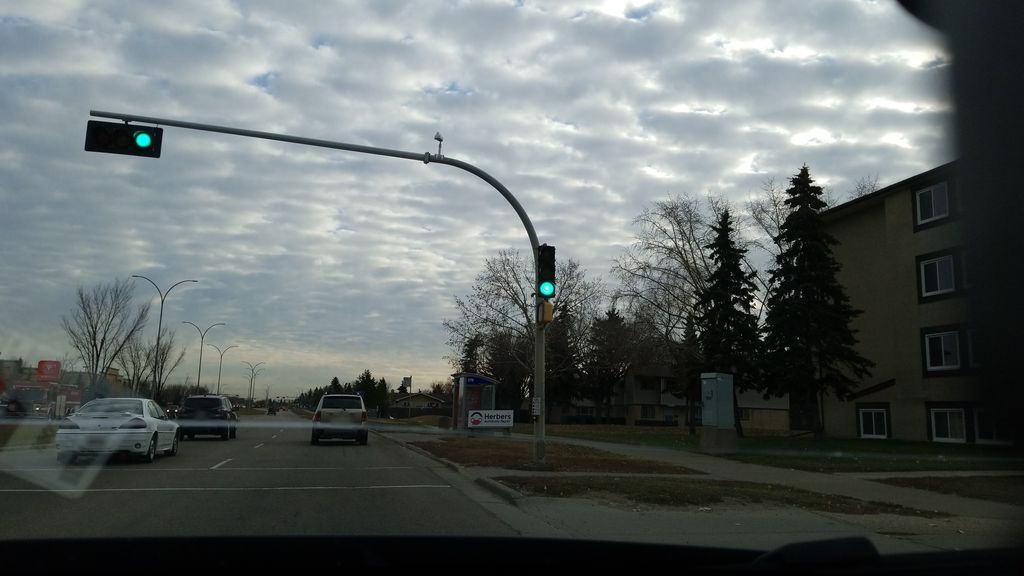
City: edmonton